Question: Can anyone help me with style on WPF. I am trying to make something like on screenshot. I don't understand how to make borders of TabItemHeader and TabItemContent like that.

Updated:
I have make something like that: <URL>
But the last problem is Border of content. How to set thickness of it?
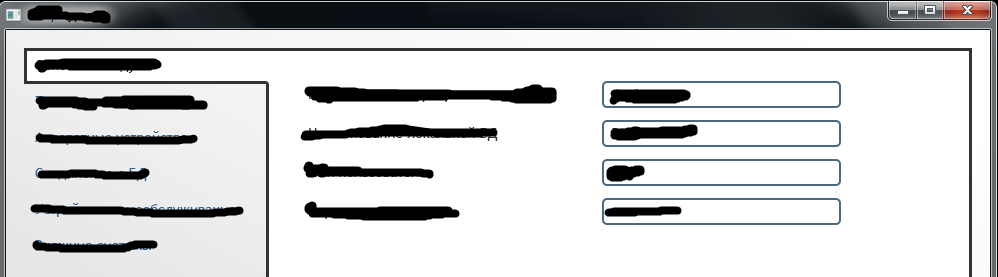
Answer: '''
<Border BorderThickness="2" />
'''